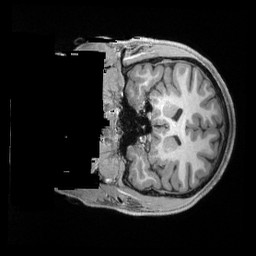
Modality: T1w
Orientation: coronal
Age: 24
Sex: male
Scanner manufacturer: siemens
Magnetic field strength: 3 T
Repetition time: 2.4 s
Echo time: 0.00228 s